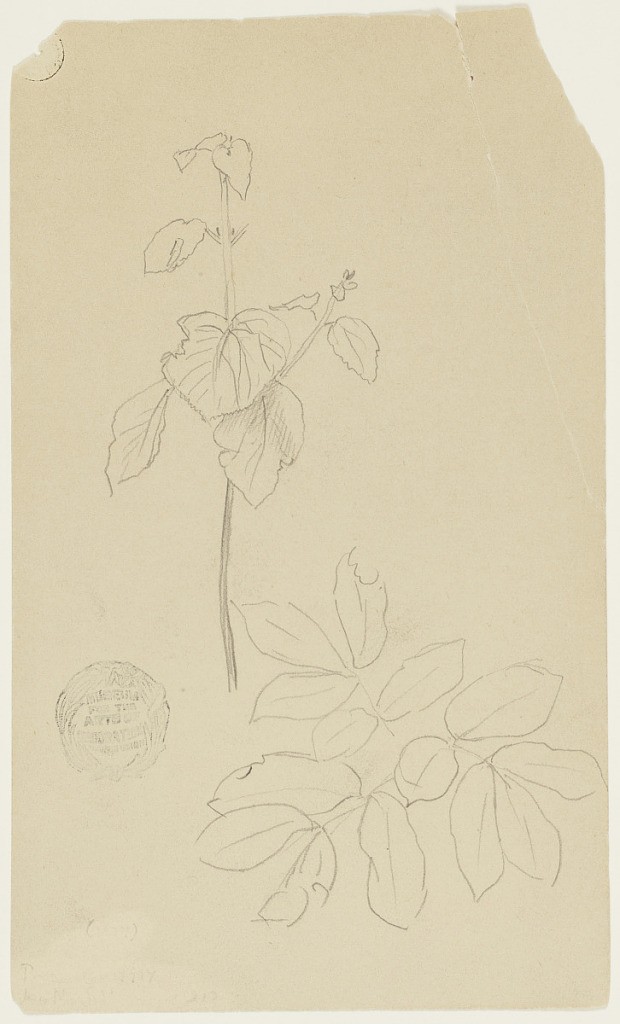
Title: Plant Sketch
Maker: Frederic Edwin Church, American, 1826–1900
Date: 1855–70
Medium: Graphite on off-white wove paper
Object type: Drawing
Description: Botanical sketch showing a view, at center, of a plant with a narrow stem and broad leaves and, at lower right, a detail of one of its branches with fourteen leaves included.